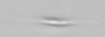
Label: Cylindrotheca_morphotype1